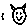
Label: cat